Interaction volume radius: 5 \u00c5
Interaction volume height: 10 \u00c5
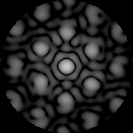
Disorder parameter: 0.315